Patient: sex F, age 32
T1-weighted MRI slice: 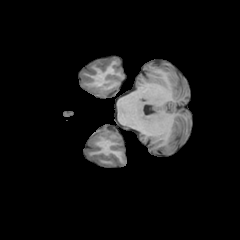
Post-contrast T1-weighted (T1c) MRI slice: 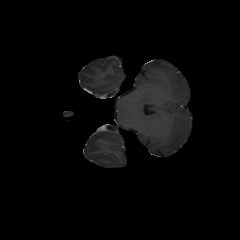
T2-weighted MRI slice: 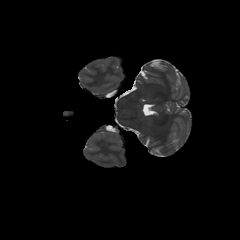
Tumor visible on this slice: no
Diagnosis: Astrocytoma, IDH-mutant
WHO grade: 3